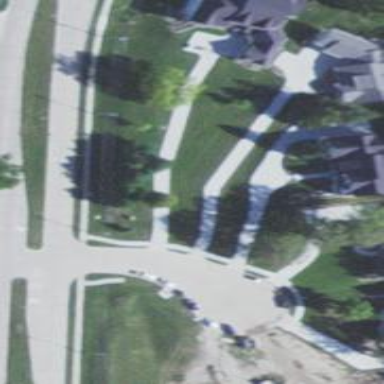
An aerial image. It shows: Driveway.